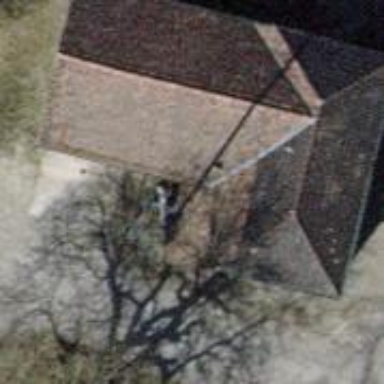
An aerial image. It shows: Shed.